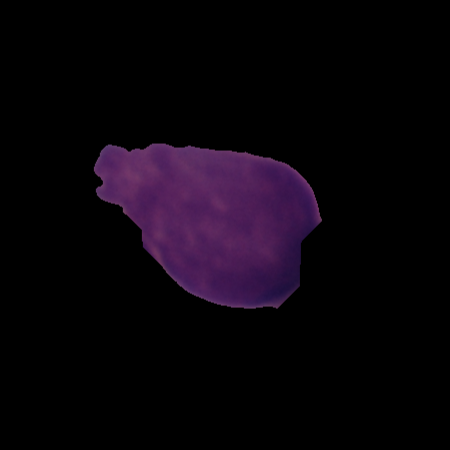
Label: cancer